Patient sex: M
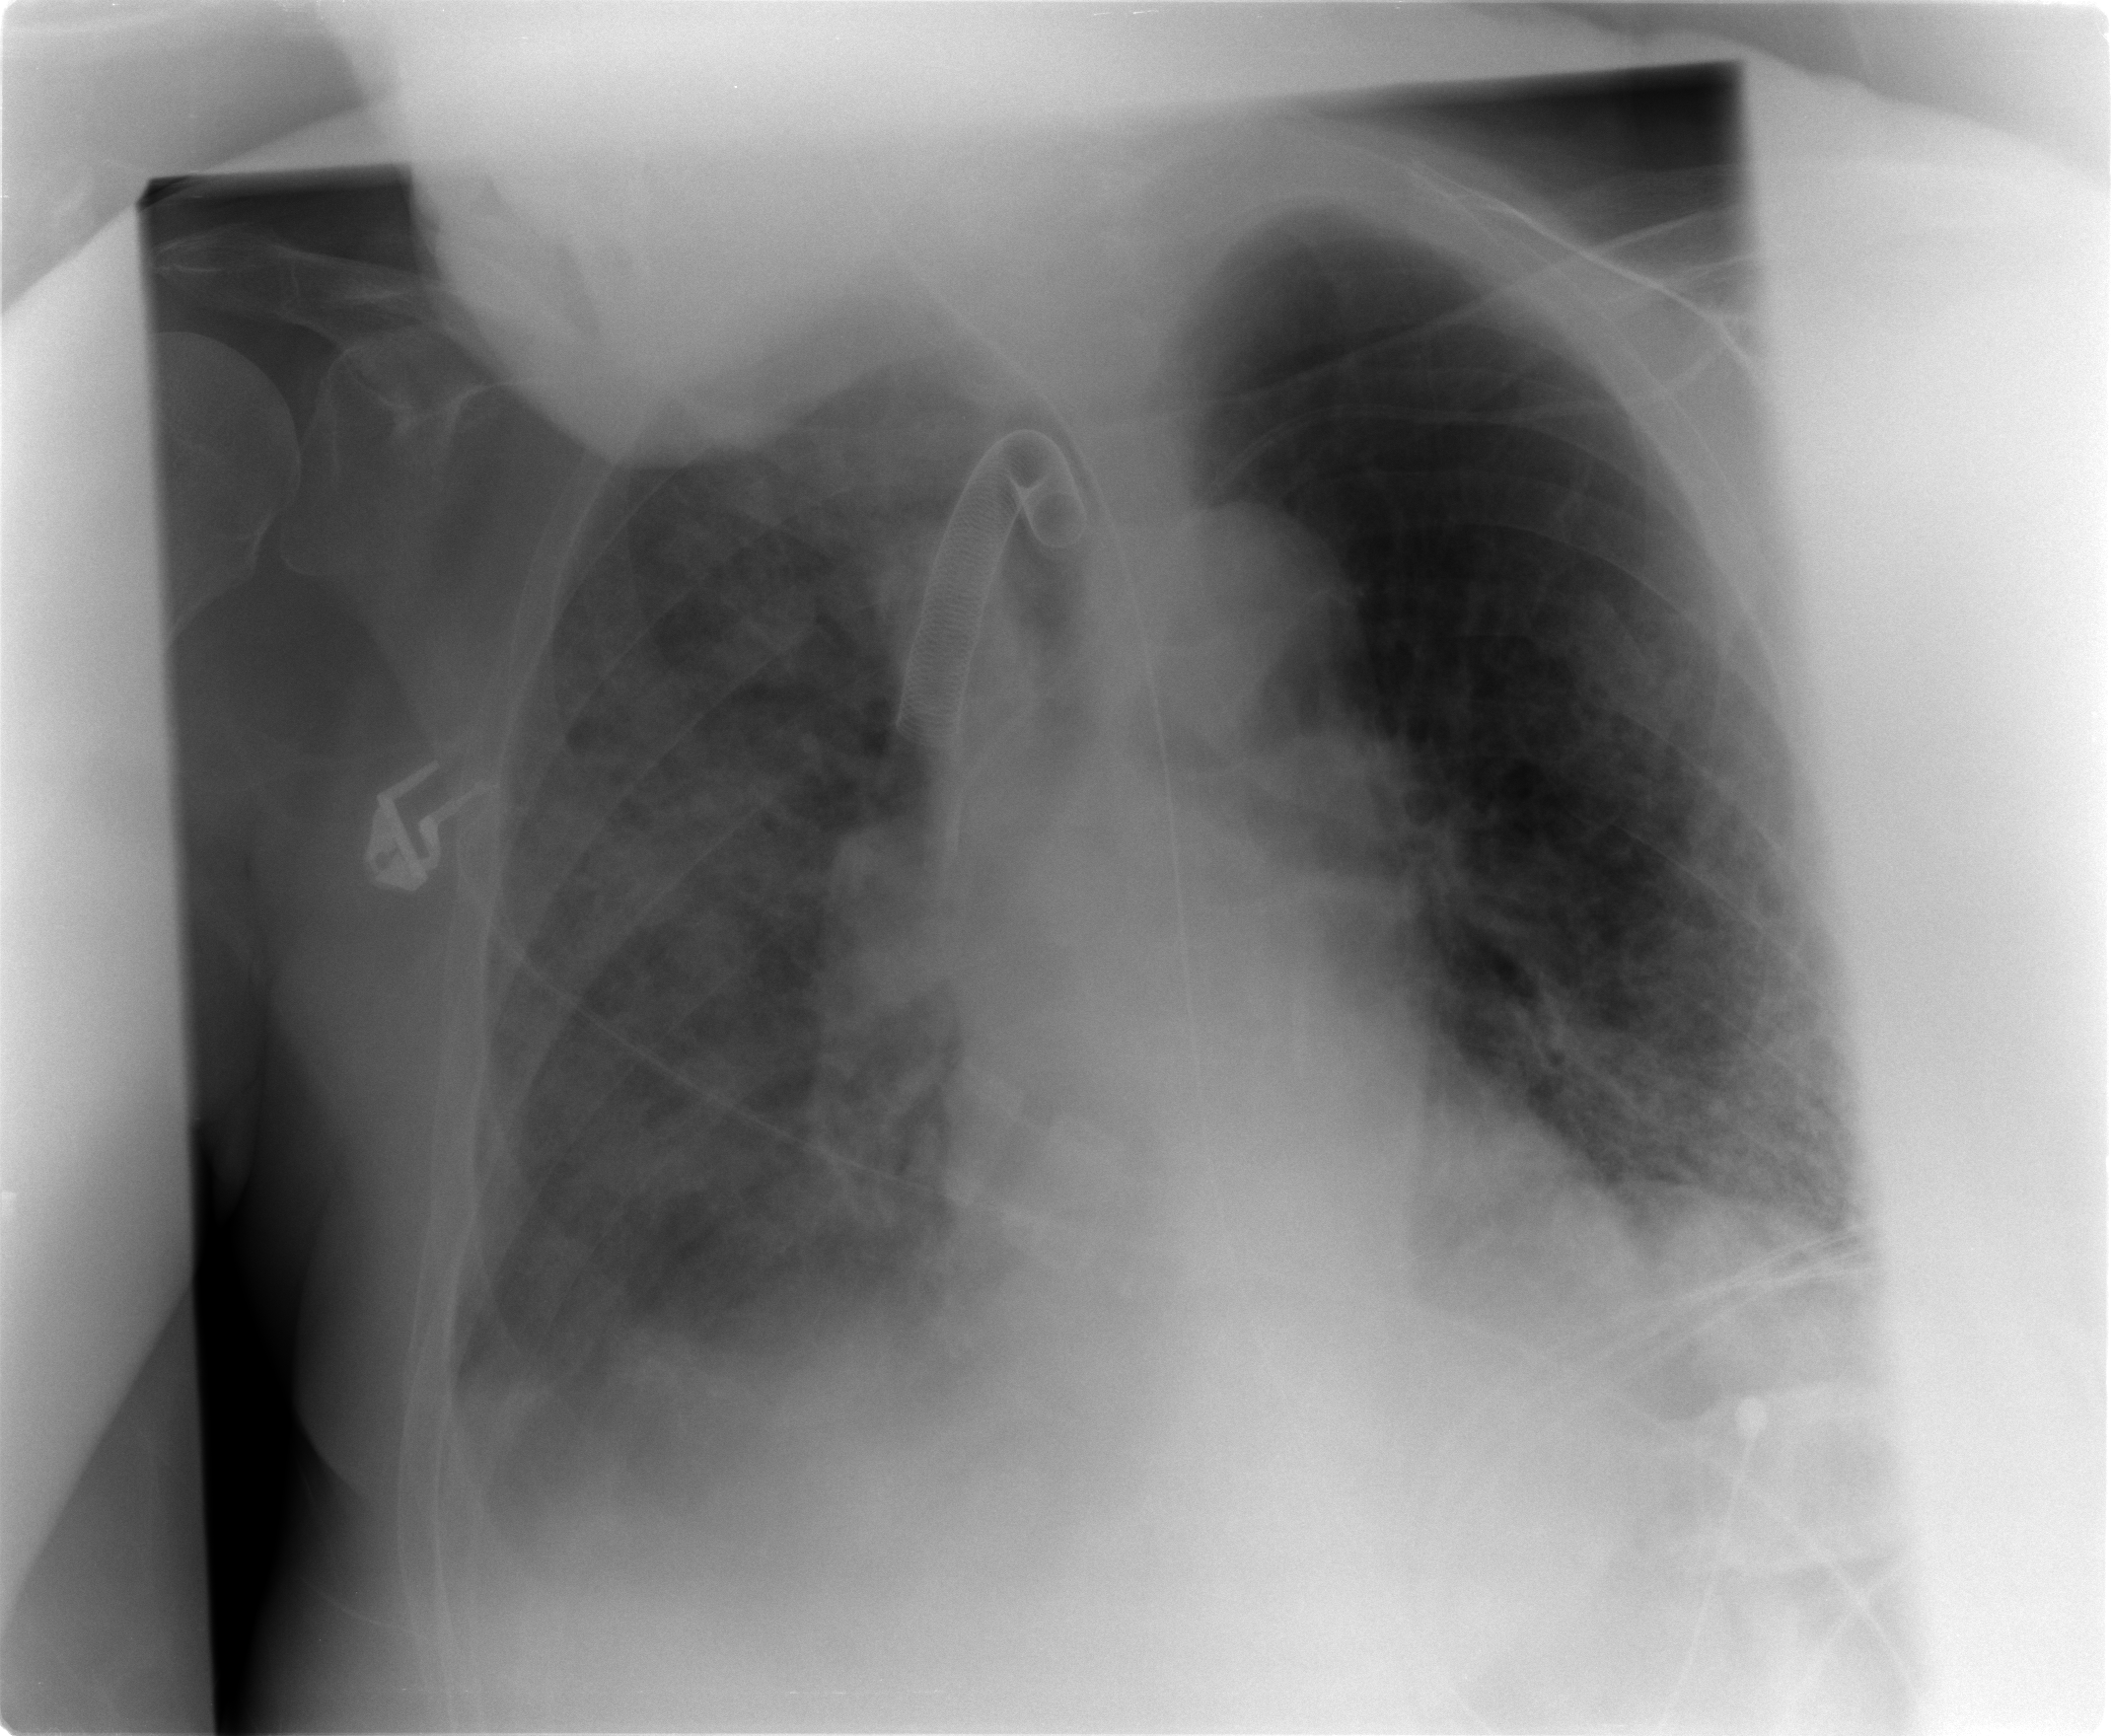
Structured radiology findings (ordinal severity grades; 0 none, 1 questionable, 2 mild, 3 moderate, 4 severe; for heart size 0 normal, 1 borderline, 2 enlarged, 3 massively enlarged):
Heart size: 0
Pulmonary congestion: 2
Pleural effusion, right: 2
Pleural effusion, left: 1
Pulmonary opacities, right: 3
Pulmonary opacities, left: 2
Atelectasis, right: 3
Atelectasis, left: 2